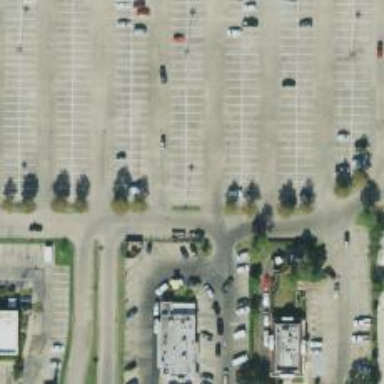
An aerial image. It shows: Parking space.